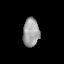
Tissue: lung
Cell type: Smooth muscle cells
Senescence score: 0.57
Nuclear area (px): 451
Mean DAPI intensity: 161.018